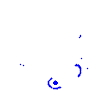
Particle: pion